Field crop: tomato
Growth stage: 1
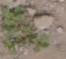
Species: portulaca